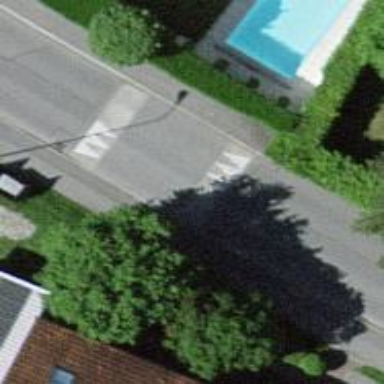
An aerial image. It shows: Feature for traffic calming is present.